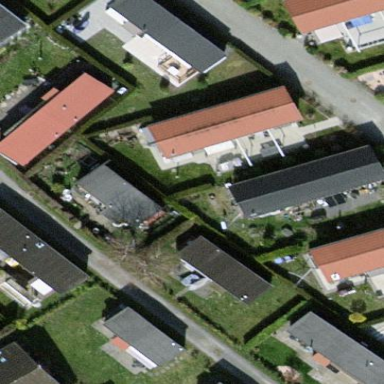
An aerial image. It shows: Static caravan.